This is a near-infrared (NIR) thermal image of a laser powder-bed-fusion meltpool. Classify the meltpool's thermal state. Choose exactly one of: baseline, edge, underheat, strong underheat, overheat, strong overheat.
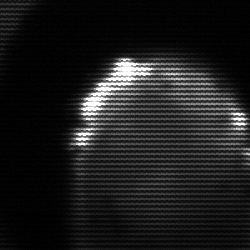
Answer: edge